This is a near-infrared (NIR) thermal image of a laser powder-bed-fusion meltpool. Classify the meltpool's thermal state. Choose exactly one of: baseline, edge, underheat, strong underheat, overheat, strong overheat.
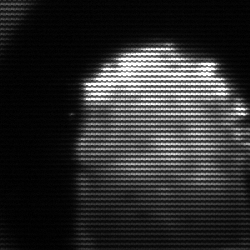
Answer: baseline